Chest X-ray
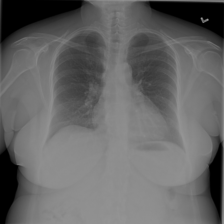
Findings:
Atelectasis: negative
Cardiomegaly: negative
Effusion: negative
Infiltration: negative
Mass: negative
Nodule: negative
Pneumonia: negative
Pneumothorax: negative
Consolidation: negative
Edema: negative
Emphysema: negative
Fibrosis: negative
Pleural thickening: negative
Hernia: negative